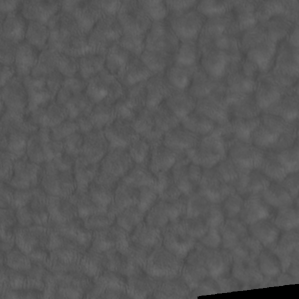
Label: non_frost